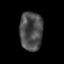
Tissue: prostate
Cell type: T cells
Senescence score: 0.336
Nuclear area (px): 868
Mean DAPI intensity: 75.689